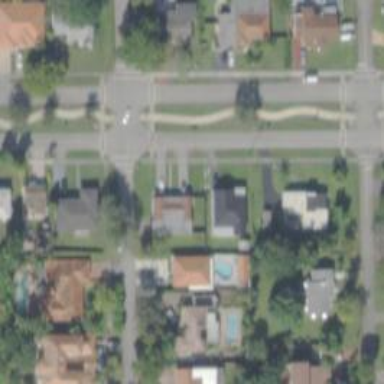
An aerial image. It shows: Footway along the road.